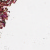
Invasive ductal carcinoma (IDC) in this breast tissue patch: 0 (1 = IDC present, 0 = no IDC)